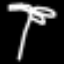
Label: palm tree